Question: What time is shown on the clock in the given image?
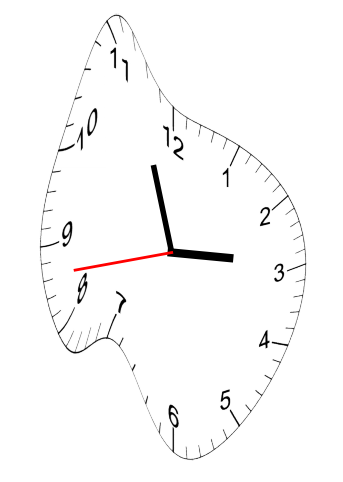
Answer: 02:56:43